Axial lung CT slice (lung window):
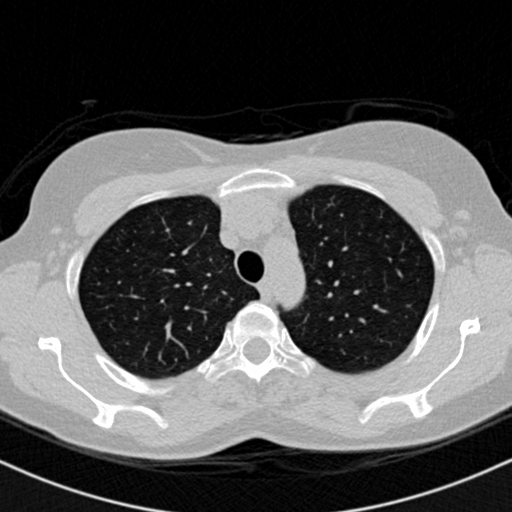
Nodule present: no